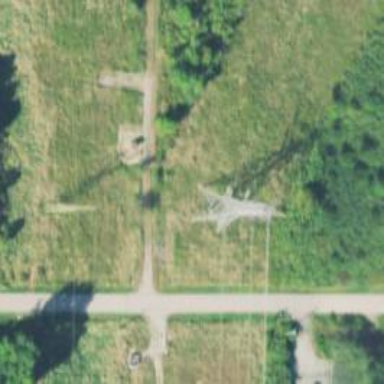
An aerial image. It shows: Lattice structure tower used for power transmission.